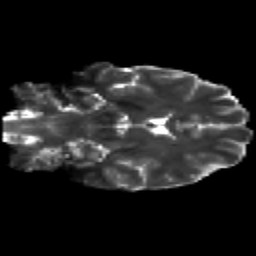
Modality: T2w
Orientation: coronal
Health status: healthy
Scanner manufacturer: siemens
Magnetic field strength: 3 T
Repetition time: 10.6 s
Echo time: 0.092 s